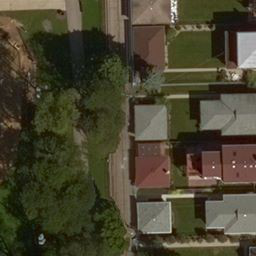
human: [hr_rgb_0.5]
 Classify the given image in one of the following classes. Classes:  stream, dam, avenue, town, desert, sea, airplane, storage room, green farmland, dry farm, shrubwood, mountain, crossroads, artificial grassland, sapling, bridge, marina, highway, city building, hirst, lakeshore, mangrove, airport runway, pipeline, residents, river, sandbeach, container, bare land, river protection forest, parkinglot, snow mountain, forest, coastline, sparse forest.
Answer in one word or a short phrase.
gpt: residents